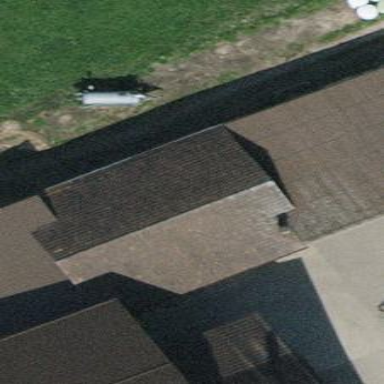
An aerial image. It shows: View of roof of building.